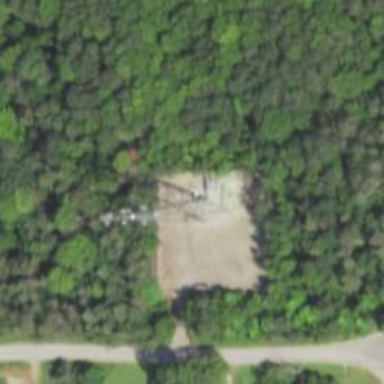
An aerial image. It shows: Communication mast tower.